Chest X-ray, AP view. Patient: 35 years old, sex M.
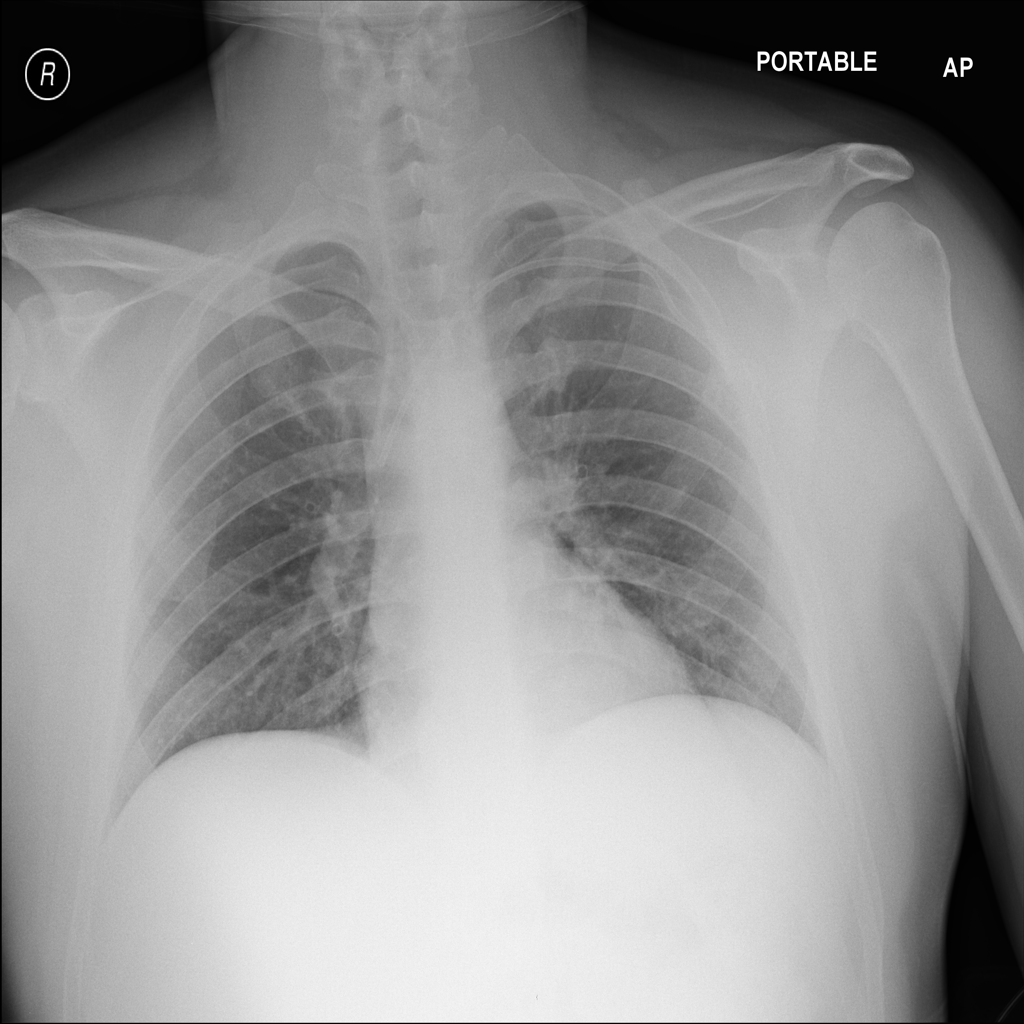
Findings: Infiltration